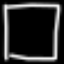
Label: square